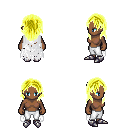
a pixel art fantasy rpg character, female body template, human, dark skin, white tattered cape, white pants, gold long hairstyle, metal boots, four views (front, back, left, right), 2x2 character sprite sheet, small pixel art, hard edges, no anti-aliasing